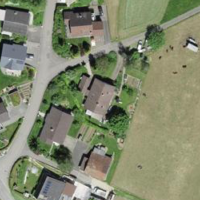
EUNIS habitat code: 55
Species observed at this site:
Buxus sempervirens